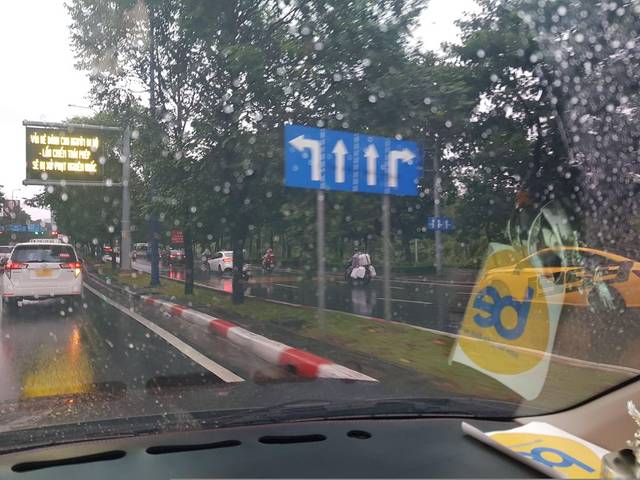
Region: Vietnam
Coordinates: 10.774, 106.724